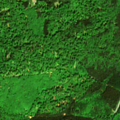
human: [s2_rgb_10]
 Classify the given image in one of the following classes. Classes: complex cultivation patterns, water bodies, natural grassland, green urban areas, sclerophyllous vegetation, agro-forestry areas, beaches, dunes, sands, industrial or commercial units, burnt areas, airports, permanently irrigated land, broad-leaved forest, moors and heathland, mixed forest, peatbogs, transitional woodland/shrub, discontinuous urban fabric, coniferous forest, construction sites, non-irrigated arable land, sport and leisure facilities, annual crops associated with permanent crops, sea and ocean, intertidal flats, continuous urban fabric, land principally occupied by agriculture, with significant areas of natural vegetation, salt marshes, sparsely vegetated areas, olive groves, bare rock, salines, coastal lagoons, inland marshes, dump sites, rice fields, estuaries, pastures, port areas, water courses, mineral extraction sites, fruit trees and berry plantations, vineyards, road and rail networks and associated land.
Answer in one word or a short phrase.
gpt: broad-leaved forest, coniferous forest, mixed forest